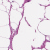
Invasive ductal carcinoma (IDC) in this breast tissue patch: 0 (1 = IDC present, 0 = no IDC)